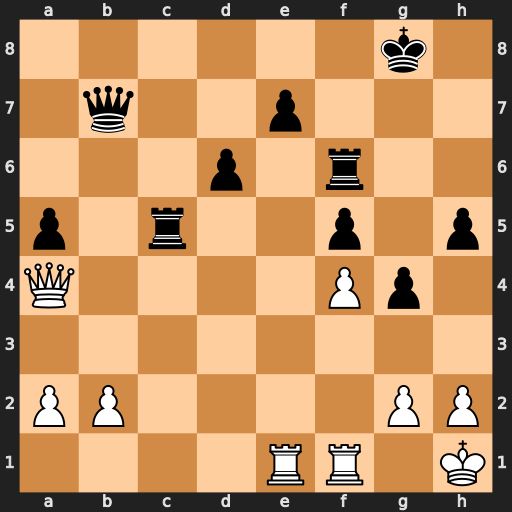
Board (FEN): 6k1/1q2p3/3p1r2/p1r2p1p/Q4Pp1/8/PP4PP/4RR1K
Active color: w
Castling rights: -
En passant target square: -
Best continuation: Qe8+ Kg7 Rxe7+ Qxe7 Qxe7+